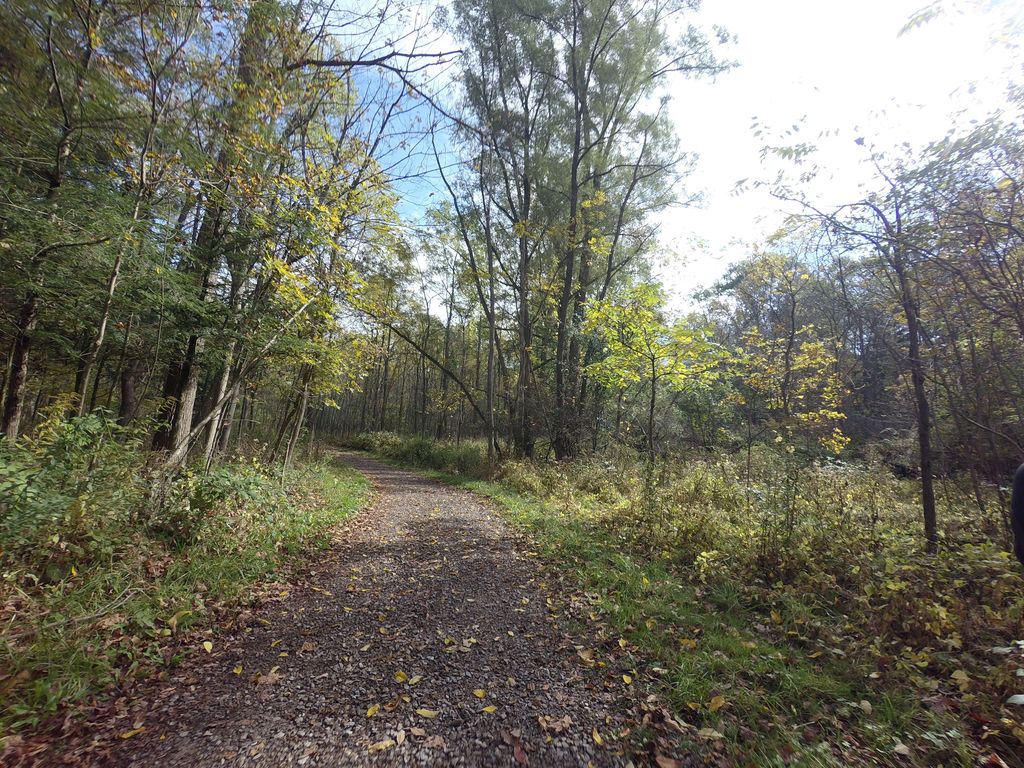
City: hamilton